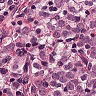
Metastatic tissue present: yes